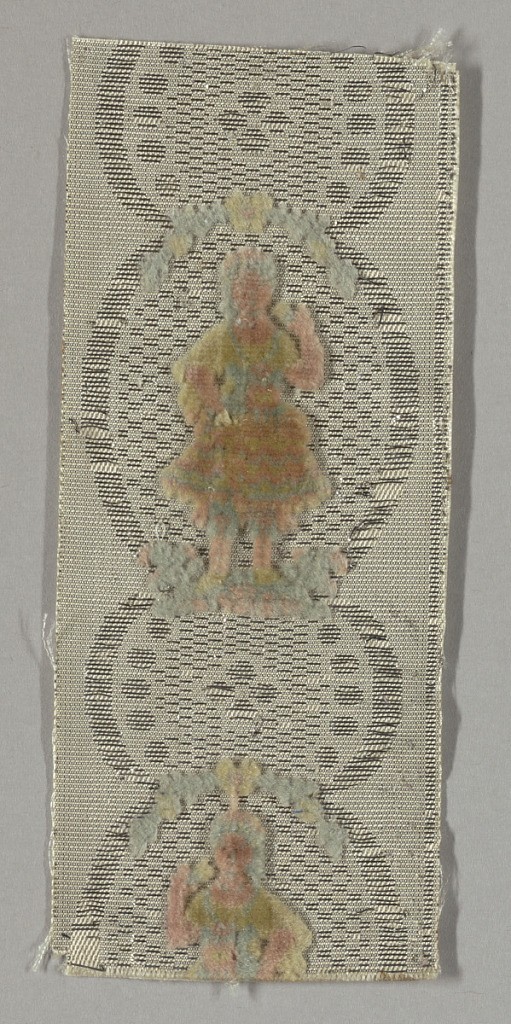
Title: Fragment
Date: late 18th century
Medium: silk, metallic thread Technique: cut supplementary warp pile (velvet) in a plain compound satin foundation
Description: Narrow fragment with white horizontally ribbed ground and flat strips of silver metal thread, which are occasionally floated to form figured oval medallions, which enclose the figure of a women under a floral garland formed by cut pile in light blue, pink and yellow.